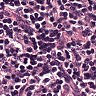
Metastatic tissue present: no